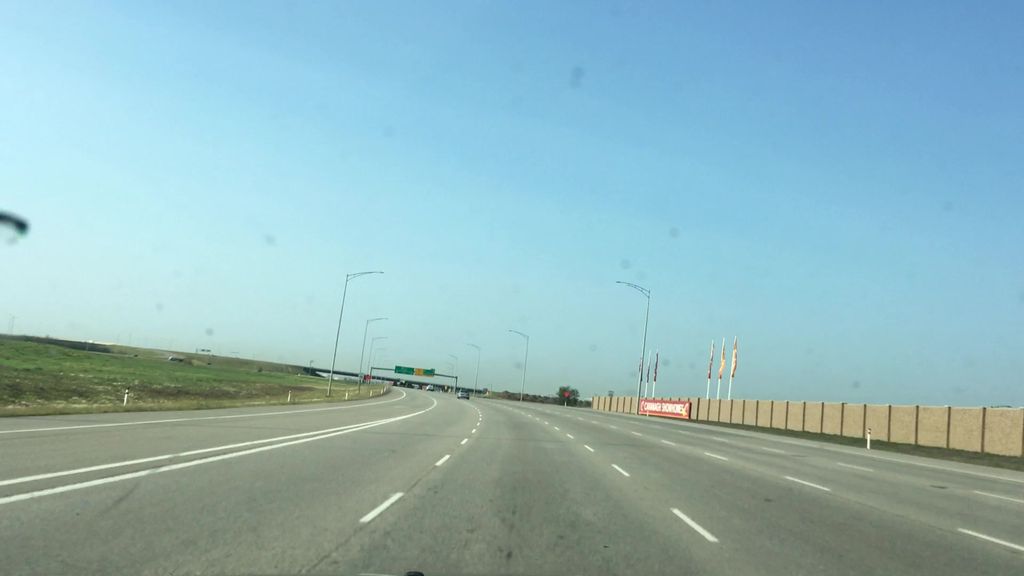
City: edmonton